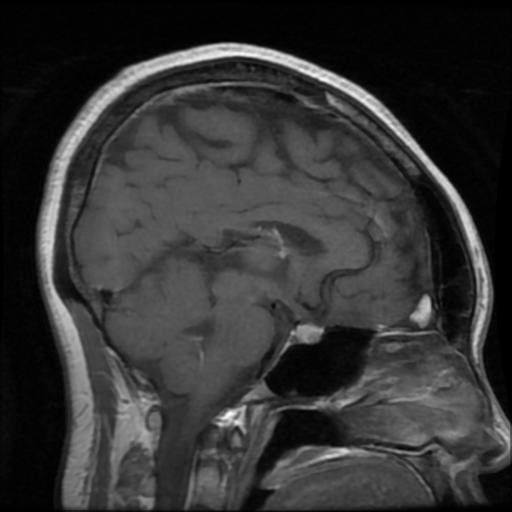
Label: pituitary